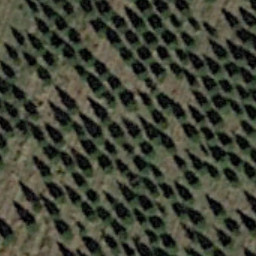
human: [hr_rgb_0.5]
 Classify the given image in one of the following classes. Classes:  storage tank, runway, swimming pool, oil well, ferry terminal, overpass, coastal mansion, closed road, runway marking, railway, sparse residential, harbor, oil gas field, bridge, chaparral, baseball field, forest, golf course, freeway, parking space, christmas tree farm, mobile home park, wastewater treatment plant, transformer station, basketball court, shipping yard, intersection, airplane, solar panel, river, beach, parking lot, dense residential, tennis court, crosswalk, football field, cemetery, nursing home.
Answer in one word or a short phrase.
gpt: christmas tree farm